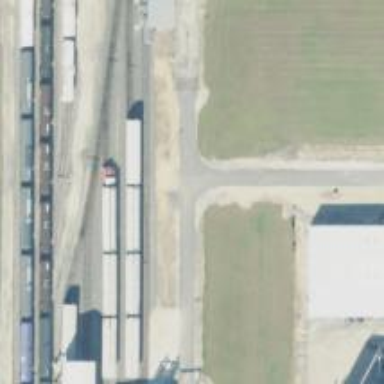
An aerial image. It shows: Railway spur service.